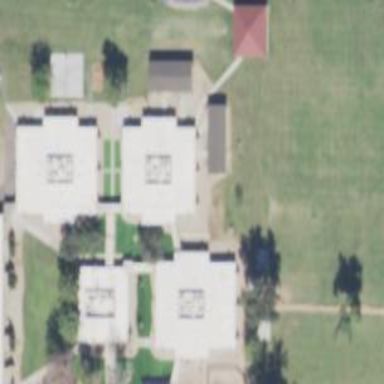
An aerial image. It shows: School building.